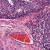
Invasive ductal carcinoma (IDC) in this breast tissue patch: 1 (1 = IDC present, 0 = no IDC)